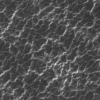
Label: not_dusty